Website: apple
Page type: address-validator
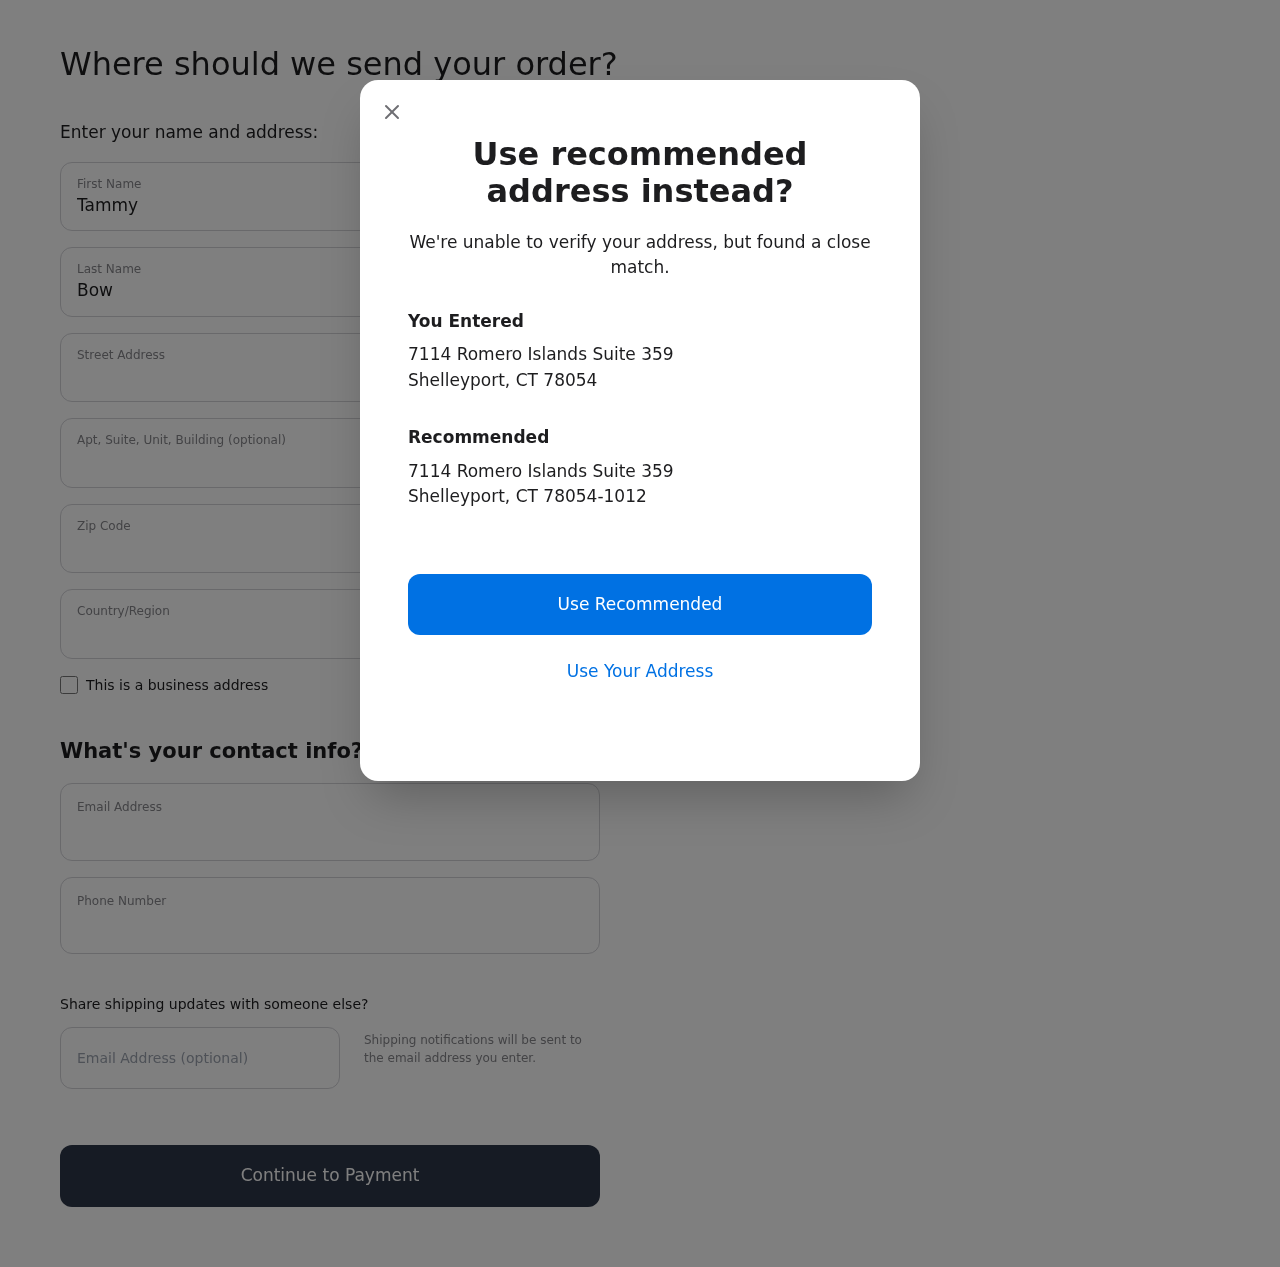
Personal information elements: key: PII_CITY
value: Shelleyport
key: PII_COUNTRY
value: United States
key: PII_EMAIL
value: tammybowman@gmail.com
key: PII_FIRSTNAME
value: Tammy
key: PII_GIFT_EMAIL
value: felicia.williams@hotmail.com
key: PII_LASTNAME
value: Bowman
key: PII_PHONE
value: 7083349645
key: PII_POSTCODE
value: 78054
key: PII_POSTCODE_FULL
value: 78054-1012
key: PII_STATE_ABBR
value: CT
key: PII_STREET
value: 7114 Romero Islands Suite 359
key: PII_STREET2
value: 7114 Romero Islands Suite 359
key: PII_STREET2
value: Suite 832
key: PII_CITY2
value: Shelleyport
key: PII_STATE_ABBR2
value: CT